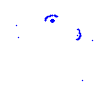
Particle: proton